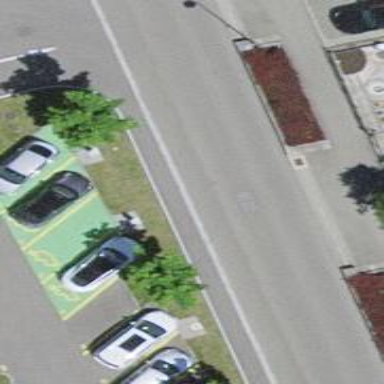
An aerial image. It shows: Charging station.